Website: crate-barrel
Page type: payment
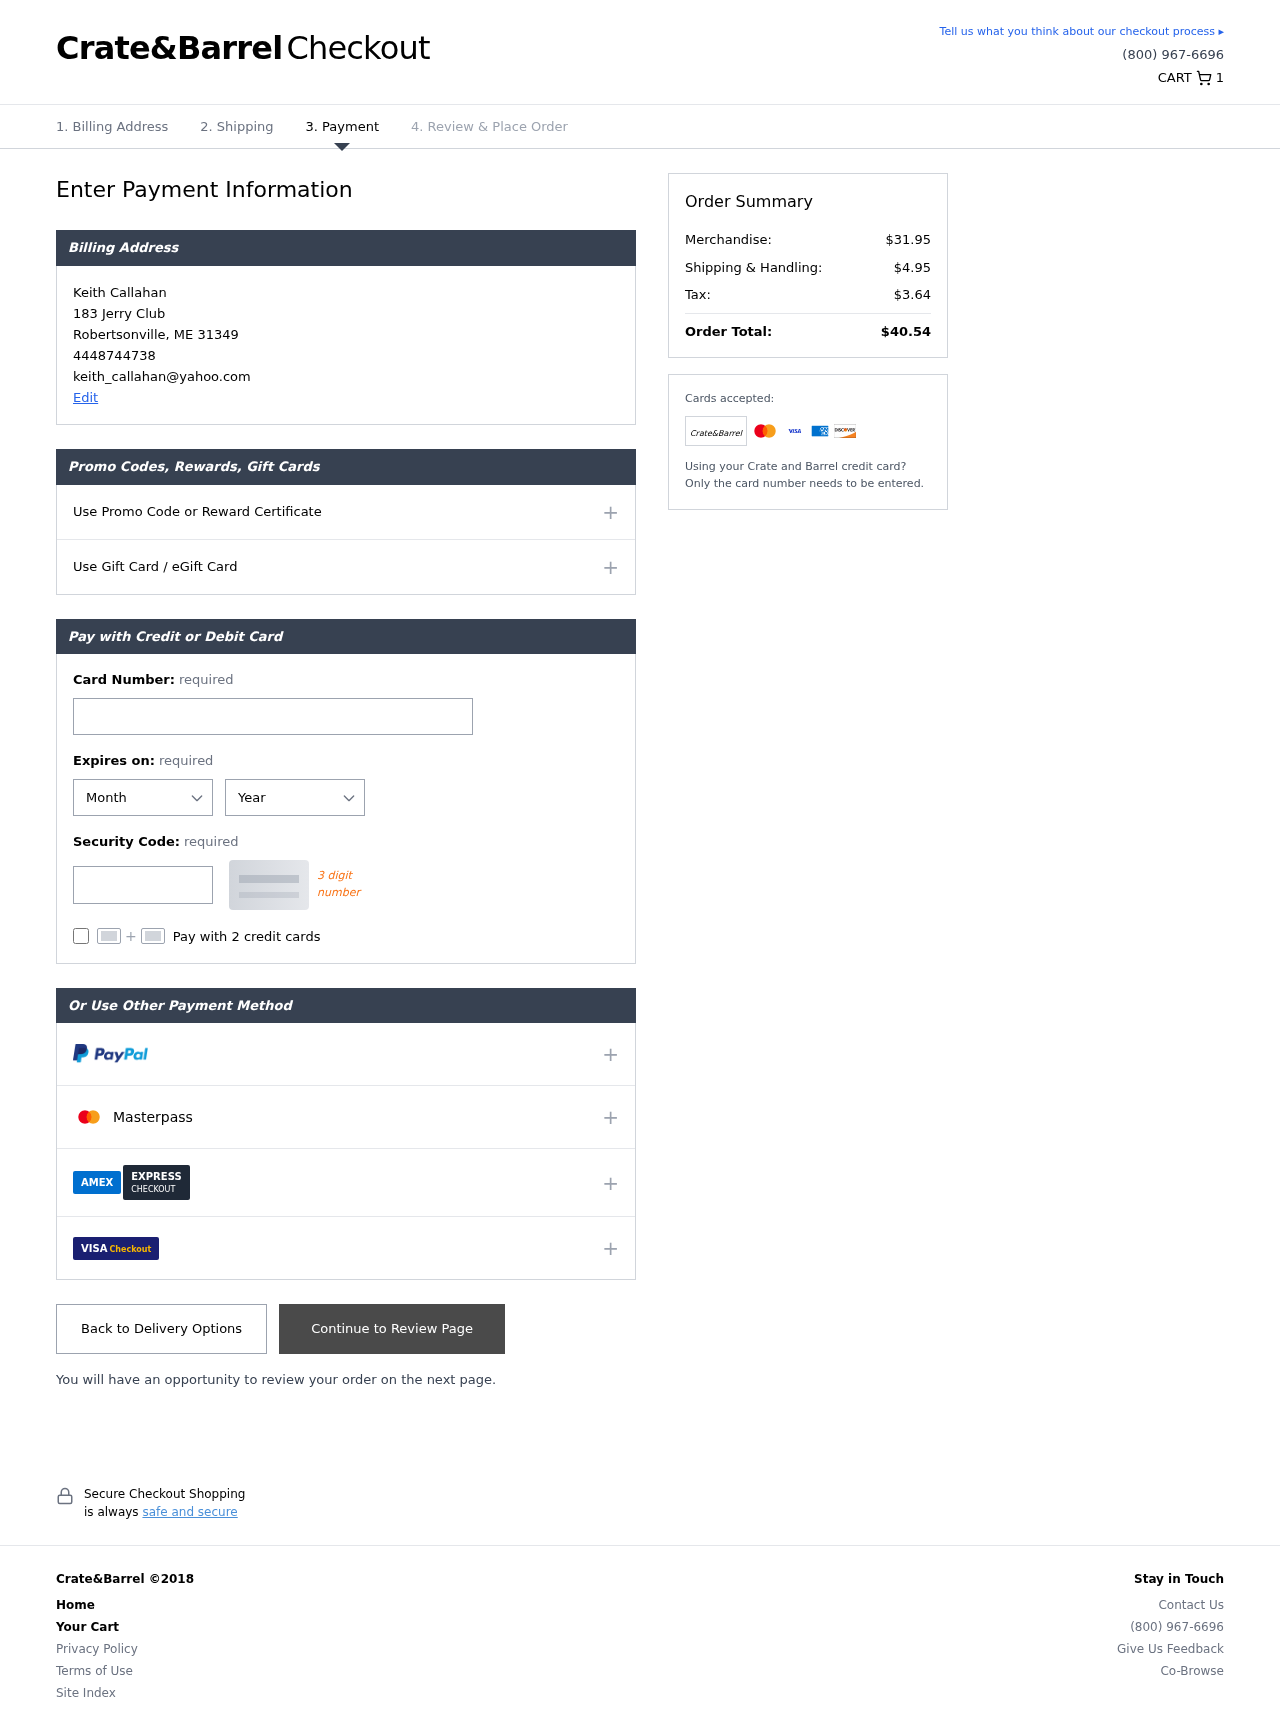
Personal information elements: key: PII_CARD_CVV
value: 837
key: PII_CARD_EXPIRY_MONTH
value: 06
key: PII_CARD_EXPIRY_YEAR
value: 28
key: PII_CARD_NUMBER
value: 2236 4475 7904 3014
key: PII_CITY
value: Robertsonville
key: PII_EMAIL
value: keith_callahan@yahoo.com
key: PII_FULLNAME
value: Keith Callahan
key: PII_PHONE
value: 4448744738
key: PII_POSTCODE
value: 31349
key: PII_STATE_ABBR
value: ME
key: PII_STREET
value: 183 Jerry Club
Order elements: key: ORDER_NUM_ITEMS
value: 1
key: ORDER_SUBTOTAL
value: $31.95
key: ORDER_SHIPPING_COST
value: $4.95
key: ORDER_TAX
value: $3.64
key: ORDER_TOTAL
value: $40.54